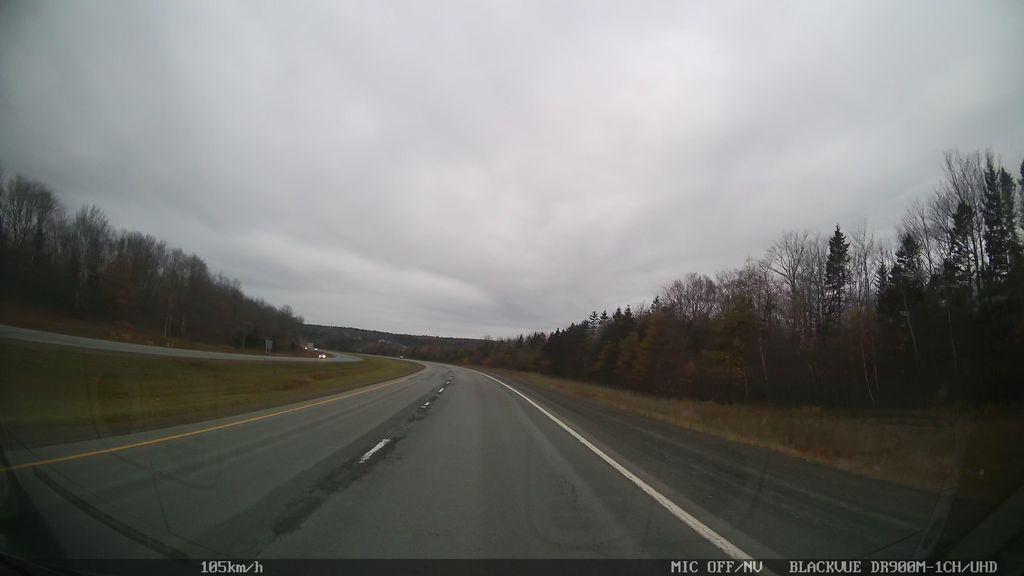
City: halifax